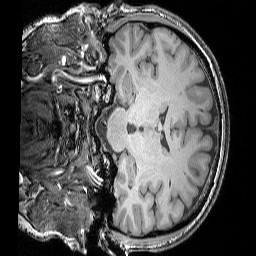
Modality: T1w
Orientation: coronal
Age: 49
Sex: male
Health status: ill
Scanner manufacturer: siemens
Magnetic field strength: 3 T
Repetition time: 1.75 s
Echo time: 0.00418 s